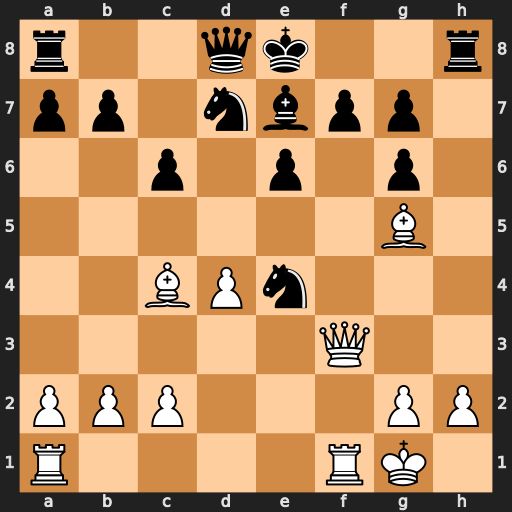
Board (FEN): r2qk2r/pp1nbpp1/2p1p1p1/6B1/2BPn3/5Q2/PPP3PP/R4RK1
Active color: w
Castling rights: kq
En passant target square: -
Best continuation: Qxf7#